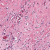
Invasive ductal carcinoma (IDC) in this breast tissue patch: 0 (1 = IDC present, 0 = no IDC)